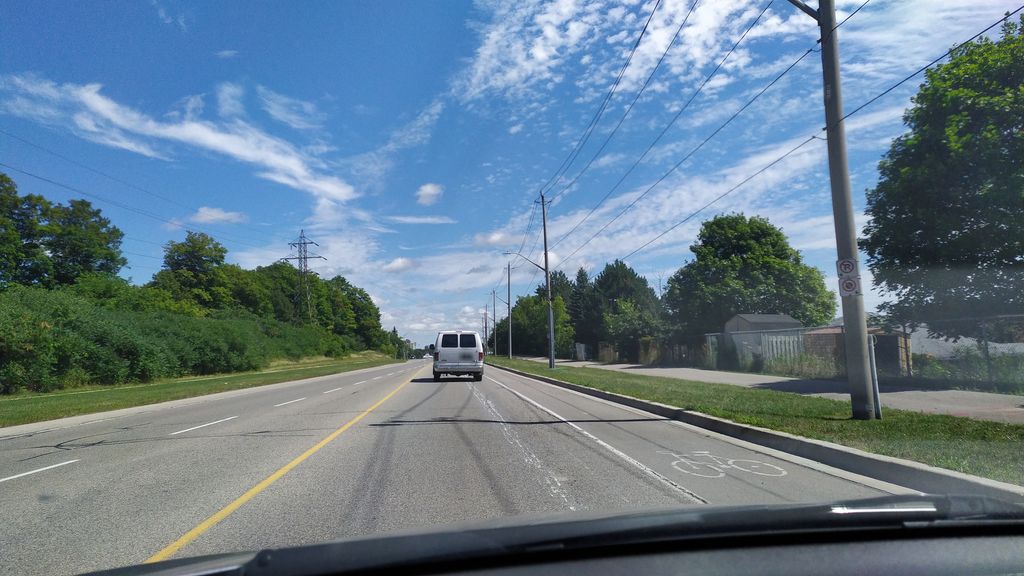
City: kitchener-waterloo